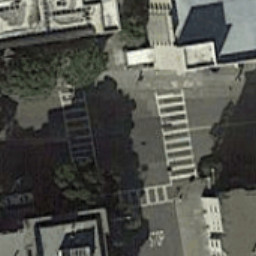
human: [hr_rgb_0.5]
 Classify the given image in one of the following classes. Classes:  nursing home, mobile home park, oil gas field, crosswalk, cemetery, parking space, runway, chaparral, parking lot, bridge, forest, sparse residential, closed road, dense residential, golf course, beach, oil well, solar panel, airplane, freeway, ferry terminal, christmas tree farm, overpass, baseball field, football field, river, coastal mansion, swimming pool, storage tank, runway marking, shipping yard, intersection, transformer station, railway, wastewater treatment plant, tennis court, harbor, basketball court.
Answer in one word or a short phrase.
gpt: crosswalk